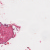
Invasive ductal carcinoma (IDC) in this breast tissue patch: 0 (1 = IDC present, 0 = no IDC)